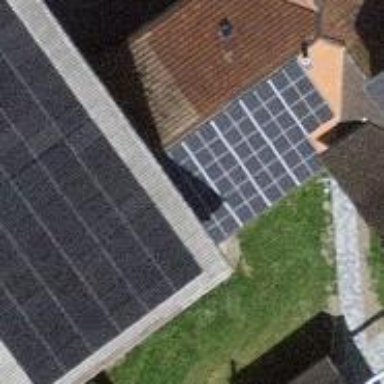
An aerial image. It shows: Solar power generator using photovoltaic panels.